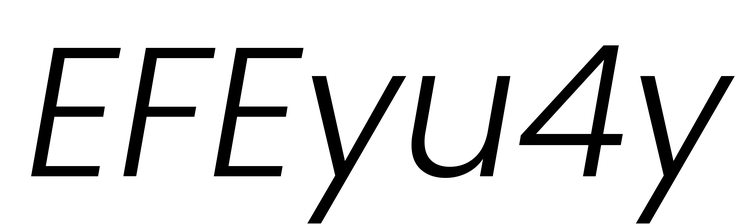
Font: Poppins-LightItalic